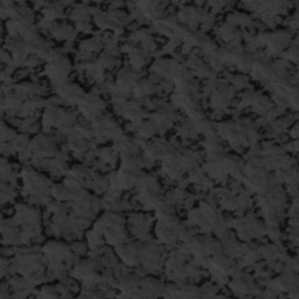
Label: frost